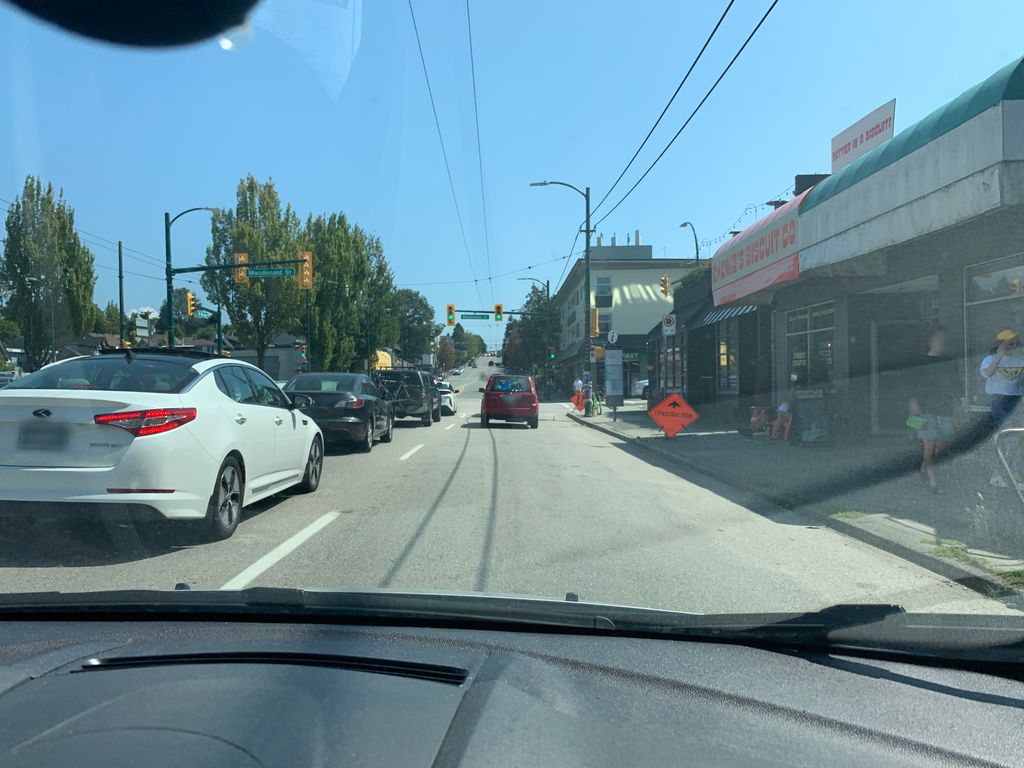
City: vancouver